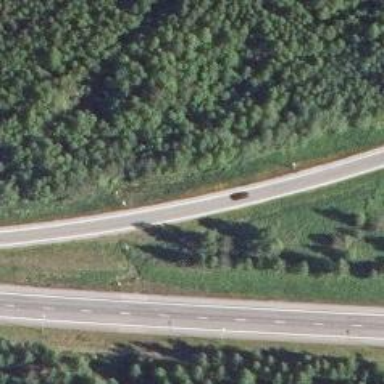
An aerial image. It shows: Asphalt trunk_link highway with motorroad access.